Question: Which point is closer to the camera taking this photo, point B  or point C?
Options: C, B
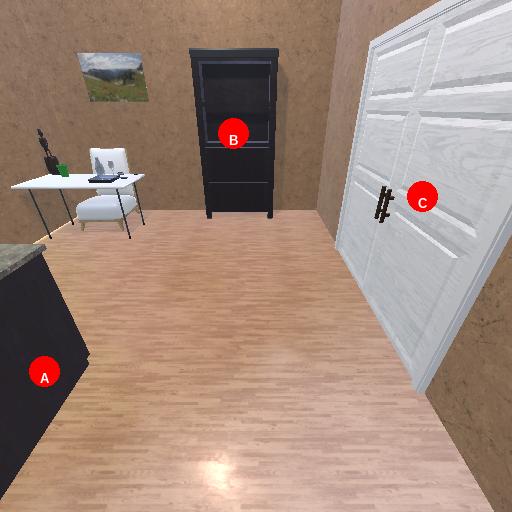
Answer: C